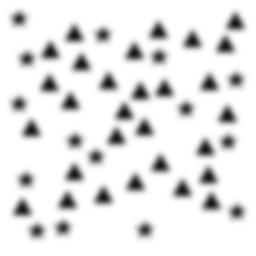
Squares: 0
Triangles: 29
Stars: 15
Total shapes: 44